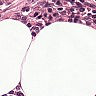
Metastatic tissue present: no